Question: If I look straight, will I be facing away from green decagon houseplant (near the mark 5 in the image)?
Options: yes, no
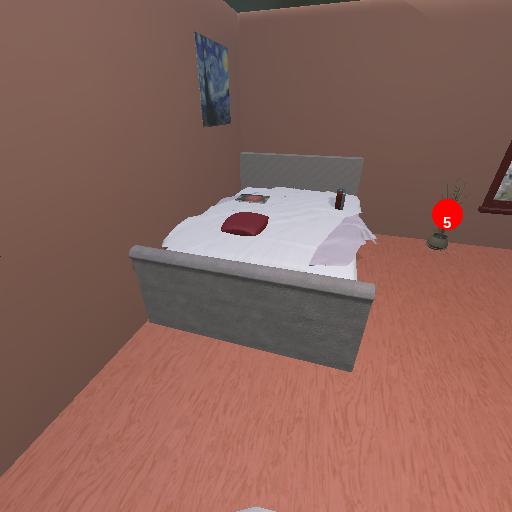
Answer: yes